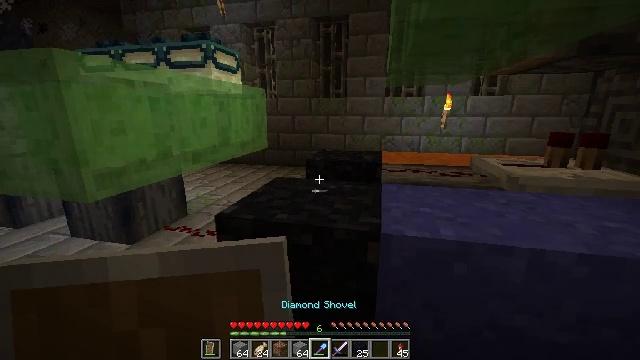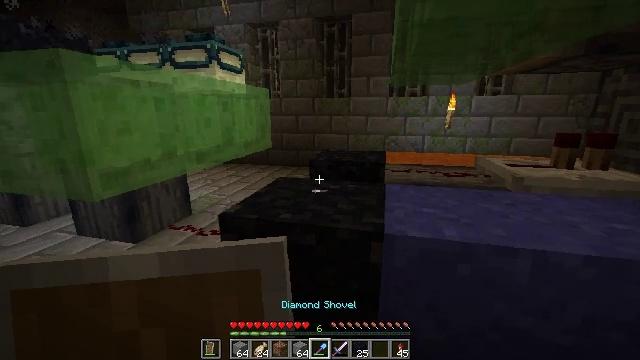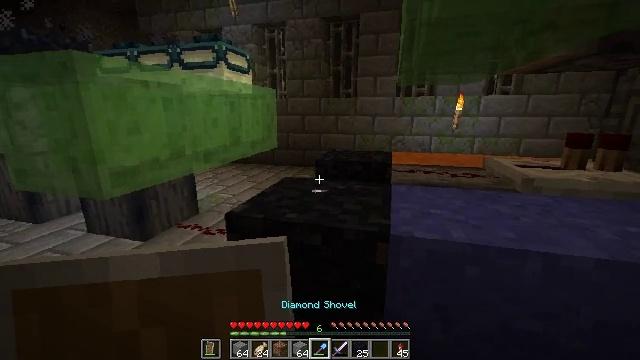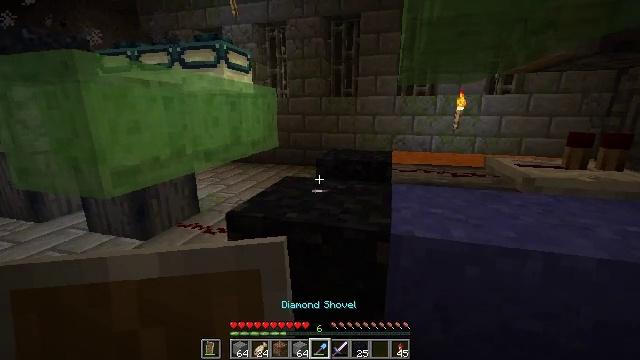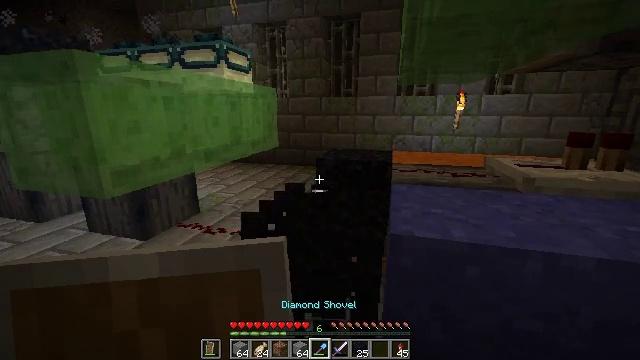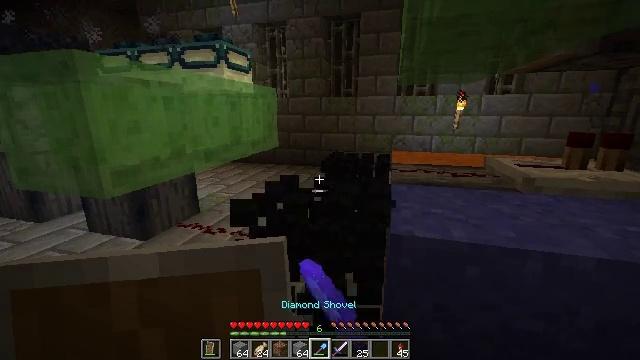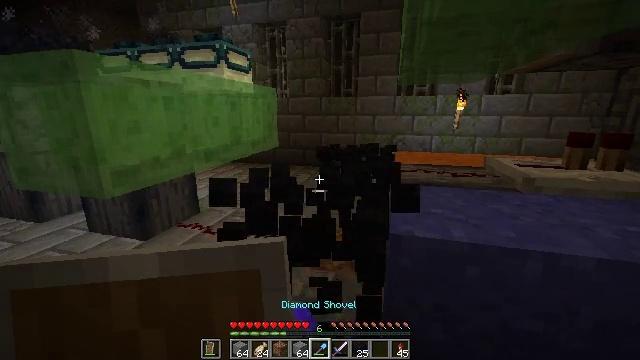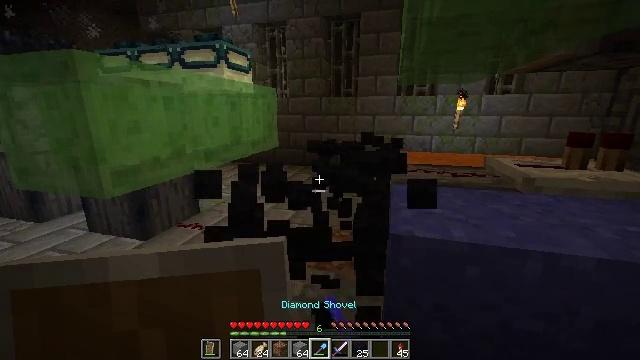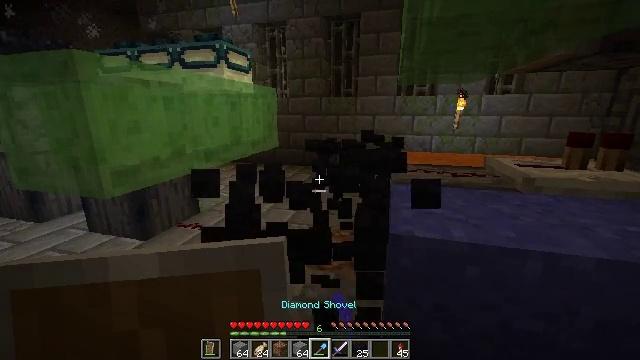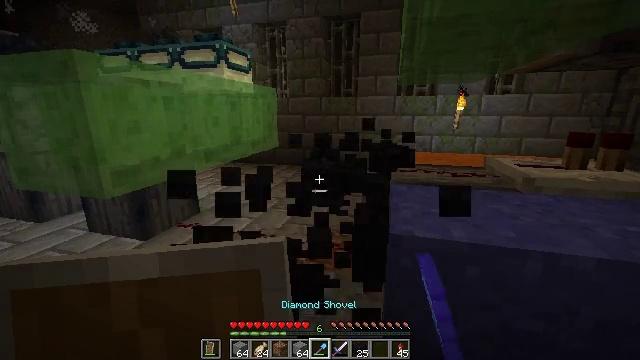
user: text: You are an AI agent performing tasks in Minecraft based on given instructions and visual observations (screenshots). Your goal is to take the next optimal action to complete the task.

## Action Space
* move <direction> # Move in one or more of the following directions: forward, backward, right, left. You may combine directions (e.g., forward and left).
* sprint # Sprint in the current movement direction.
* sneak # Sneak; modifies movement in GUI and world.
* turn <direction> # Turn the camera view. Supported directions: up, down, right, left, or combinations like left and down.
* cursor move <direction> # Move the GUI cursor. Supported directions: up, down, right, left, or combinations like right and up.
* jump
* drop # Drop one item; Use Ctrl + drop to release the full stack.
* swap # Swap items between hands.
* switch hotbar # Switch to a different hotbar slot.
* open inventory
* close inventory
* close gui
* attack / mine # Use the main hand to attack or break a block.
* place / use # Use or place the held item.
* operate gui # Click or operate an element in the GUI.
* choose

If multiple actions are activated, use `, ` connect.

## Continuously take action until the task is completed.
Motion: motion action
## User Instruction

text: Break the black concrete powder to collect it.
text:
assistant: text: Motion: no_op
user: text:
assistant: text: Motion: turn left
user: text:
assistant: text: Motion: no_op
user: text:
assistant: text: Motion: attack / mine
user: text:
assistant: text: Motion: attack / mine
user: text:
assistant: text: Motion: attack / mine
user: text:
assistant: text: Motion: no_op
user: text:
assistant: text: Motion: no_op
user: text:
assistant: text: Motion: no_op
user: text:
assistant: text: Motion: no_op